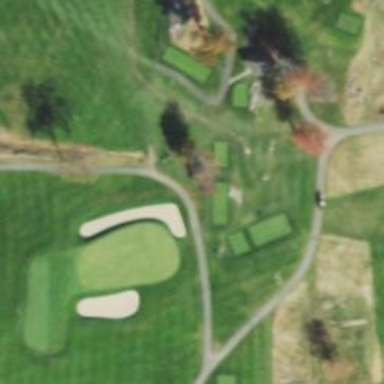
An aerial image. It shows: Path used for both walking and golf.